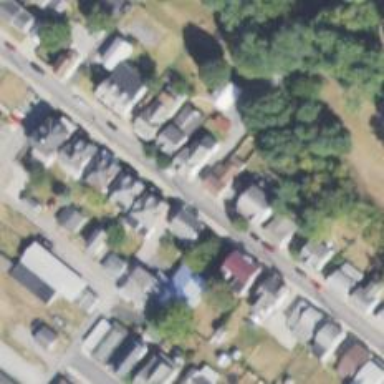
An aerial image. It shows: Alleyway designated as service road.